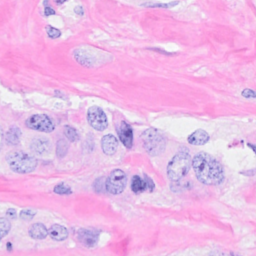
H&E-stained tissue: Breast